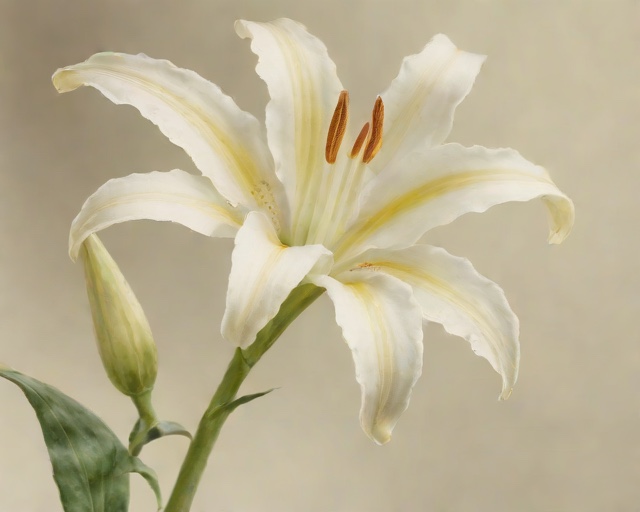
Category: Sympathy